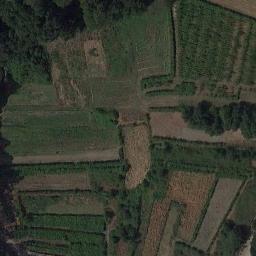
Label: terrace